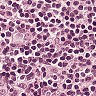
Metastatic tissue present: no